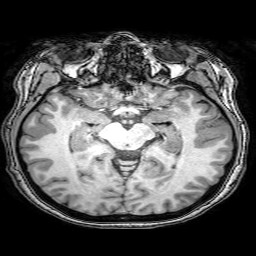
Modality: T1w
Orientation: coronal
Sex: female
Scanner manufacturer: philips
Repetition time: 0.008116 s
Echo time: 0.00372 s